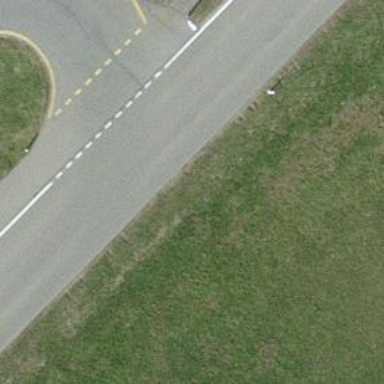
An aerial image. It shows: Tertiary road.